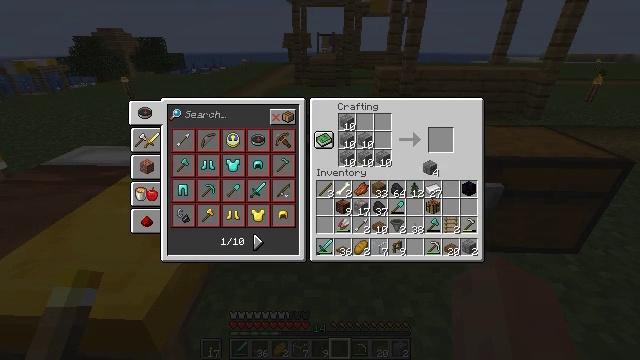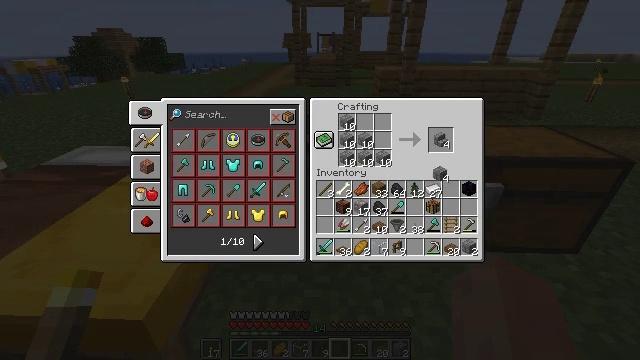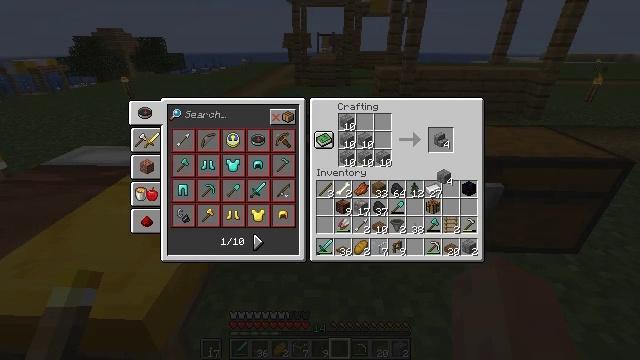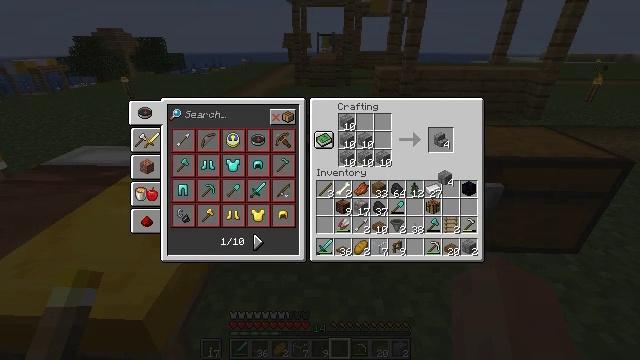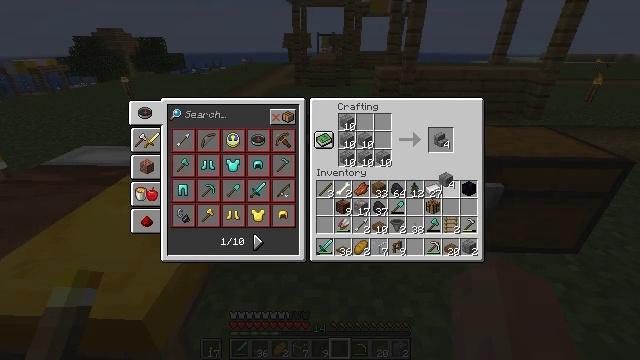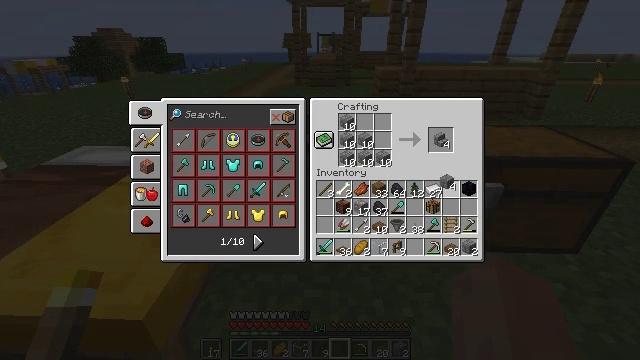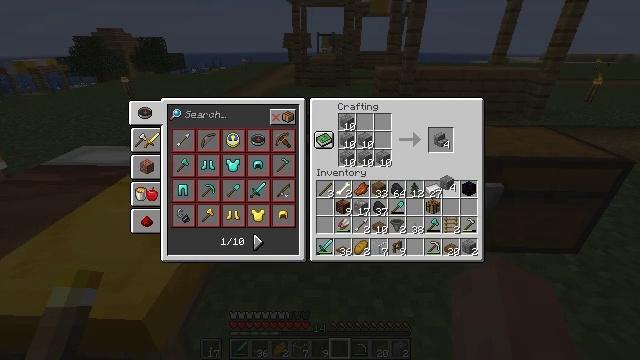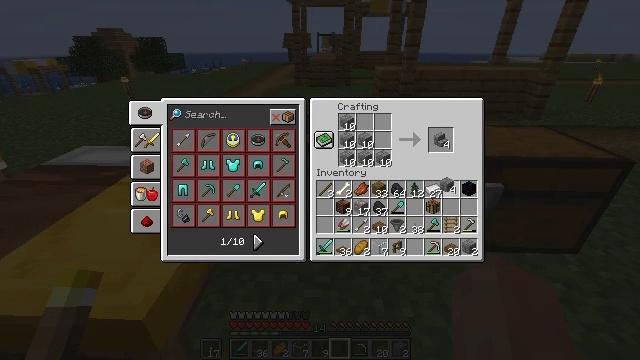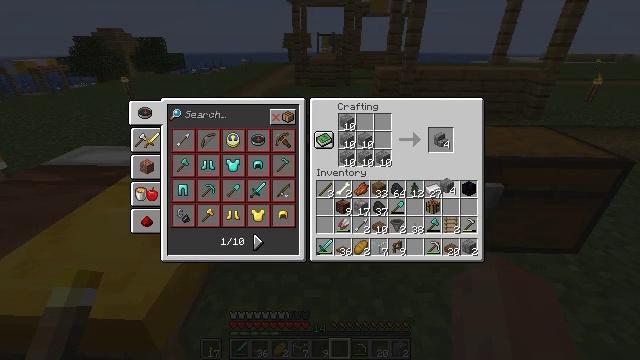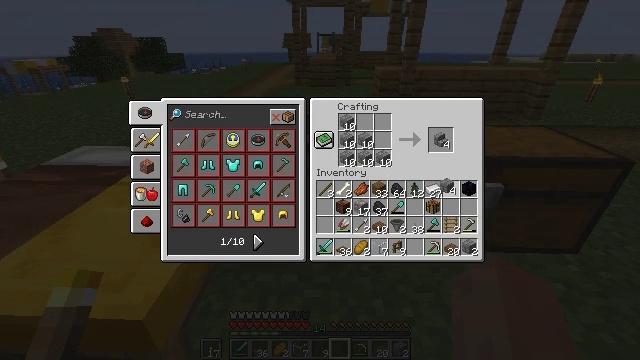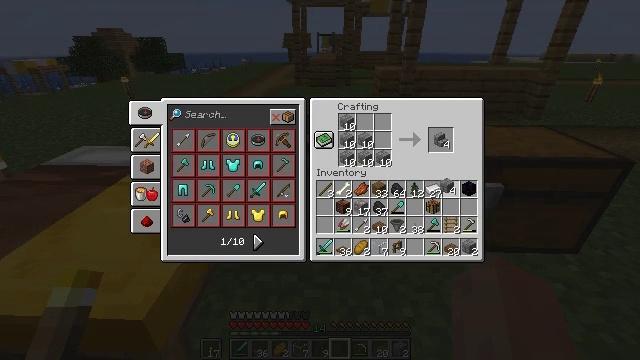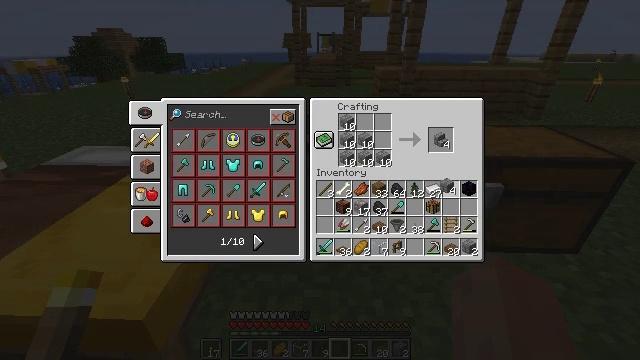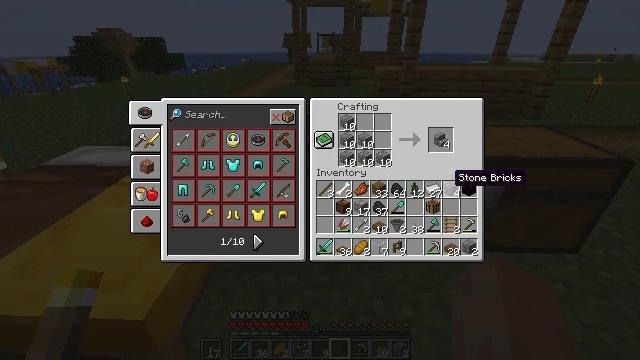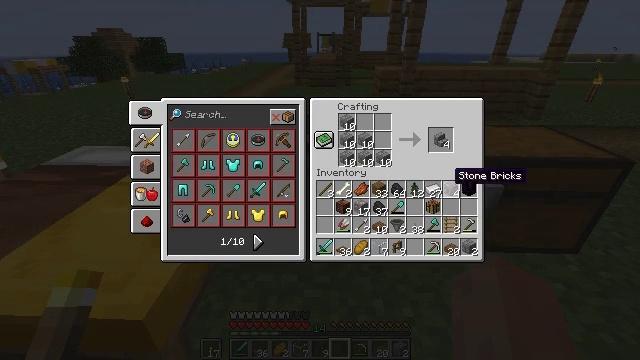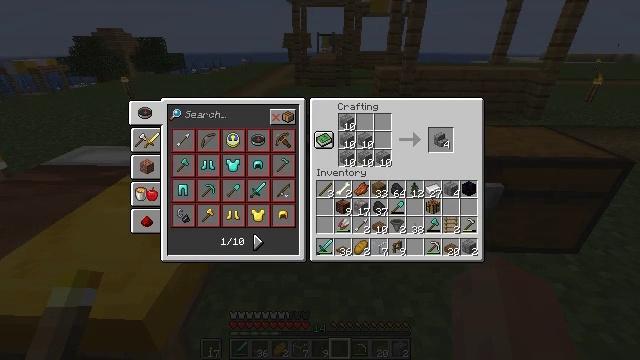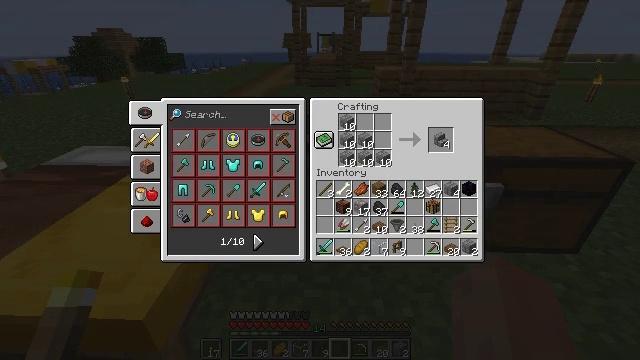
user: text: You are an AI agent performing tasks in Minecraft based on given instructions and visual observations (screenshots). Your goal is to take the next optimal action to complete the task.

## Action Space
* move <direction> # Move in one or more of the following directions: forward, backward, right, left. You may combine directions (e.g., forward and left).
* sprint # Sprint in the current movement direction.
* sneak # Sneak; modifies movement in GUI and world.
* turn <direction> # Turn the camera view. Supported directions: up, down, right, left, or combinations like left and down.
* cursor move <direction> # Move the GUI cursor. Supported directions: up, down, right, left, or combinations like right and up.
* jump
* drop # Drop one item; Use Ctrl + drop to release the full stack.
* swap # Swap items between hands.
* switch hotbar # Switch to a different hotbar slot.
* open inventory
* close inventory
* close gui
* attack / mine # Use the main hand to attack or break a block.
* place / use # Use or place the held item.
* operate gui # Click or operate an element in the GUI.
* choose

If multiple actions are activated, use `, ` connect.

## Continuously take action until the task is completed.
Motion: motion action
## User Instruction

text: Use stone bricks to craft stone brick stairs.
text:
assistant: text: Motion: cursor move right
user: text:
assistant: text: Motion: no_op
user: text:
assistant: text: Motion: no_op
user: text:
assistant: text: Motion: no_op
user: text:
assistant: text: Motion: no_op
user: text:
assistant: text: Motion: no_op
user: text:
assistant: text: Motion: no_op
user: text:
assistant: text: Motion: operate gui
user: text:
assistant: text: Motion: operate gui
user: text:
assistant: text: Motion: operate gui
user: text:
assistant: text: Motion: operate gui
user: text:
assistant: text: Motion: no_op
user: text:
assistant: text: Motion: no_op
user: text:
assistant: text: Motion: cursor move up
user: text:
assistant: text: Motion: sneak, cursor move up
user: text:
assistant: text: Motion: sneak, cursor move up
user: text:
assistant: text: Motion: sneak
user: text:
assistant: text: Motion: sneak
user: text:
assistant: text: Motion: sneak
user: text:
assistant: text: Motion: sneak, operate gui
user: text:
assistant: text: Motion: sneak, operate gui
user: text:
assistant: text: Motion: sneak
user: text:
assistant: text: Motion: sneak
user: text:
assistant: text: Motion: sneak
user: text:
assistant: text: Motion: sneak